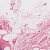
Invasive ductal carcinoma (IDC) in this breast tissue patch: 0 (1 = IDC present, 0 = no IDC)